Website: bh-photo
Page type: customer-info-address
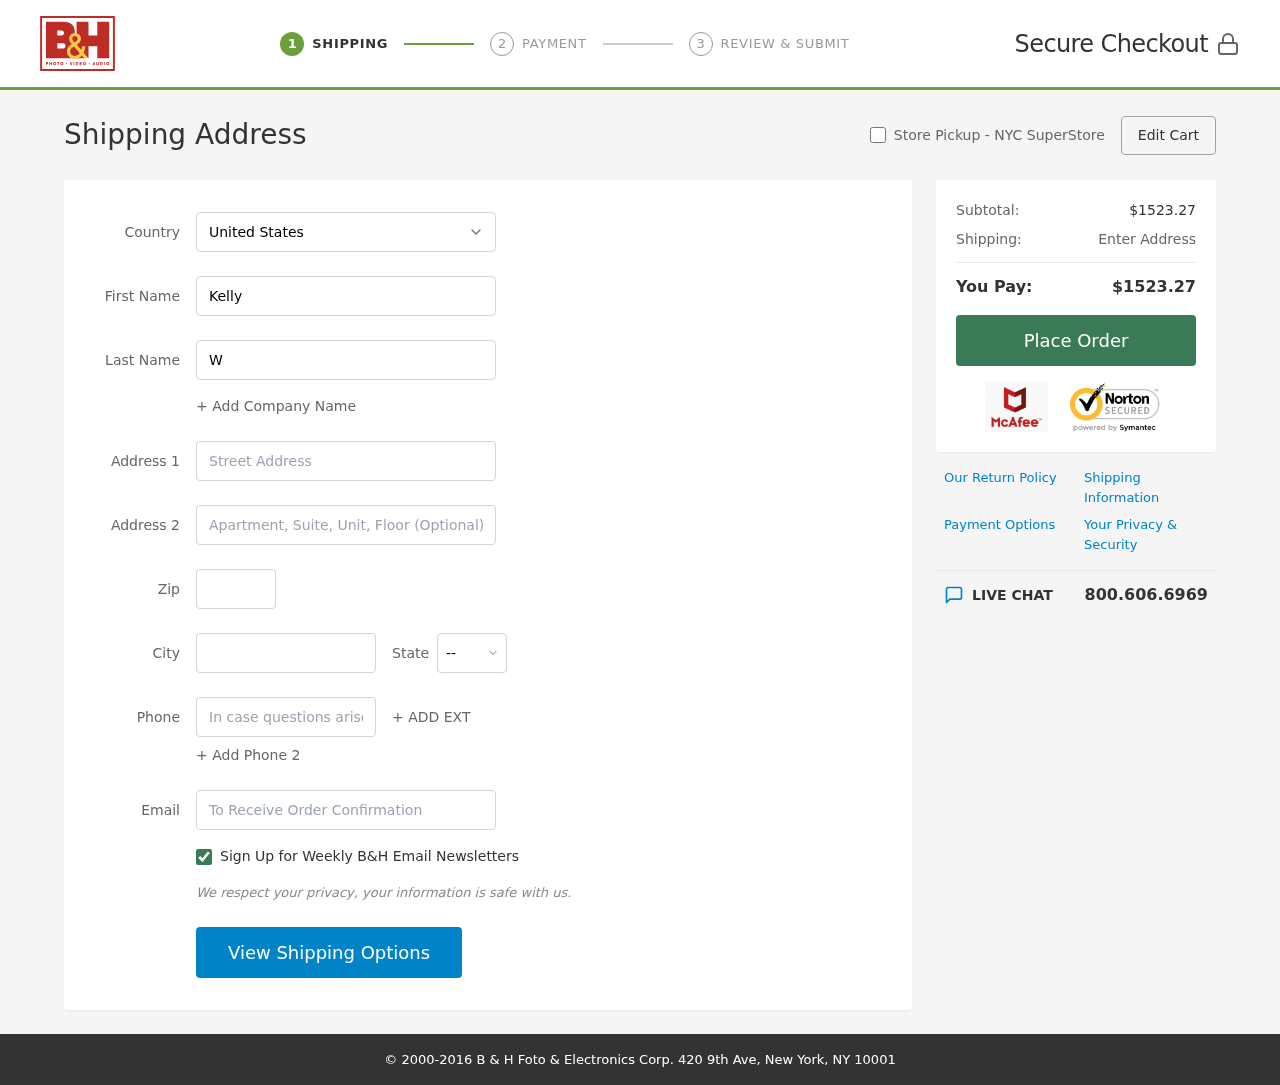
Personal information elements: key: PII_CITY
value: New Christophertown
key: PII_COUNTRY
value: United States
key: PII_EMAIL
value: kellywest@hotmail.com
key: PII_FIRSTNAME
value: Kelly
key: PII_LASTNAME
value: West
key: PII_PHONE
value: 3204461962
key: PII_POSTCODE
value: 27026
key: PII_STATE_ABBR
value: AS
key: PII_STREET
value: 2515 Michael Plains Suite 103
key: PII_STREET2
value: Suite 843
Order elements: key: ORDER_SUBTOTAL
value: $1523.27
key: ORDER_TOTAL
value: $1523.27